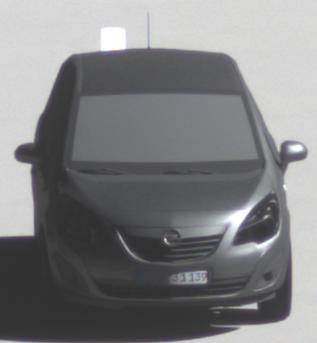
Make: Opel
Model: Meriva 1.4
Detailed model: Meriva (B)
Model produced from: 2010/05
Model produced until: 2013/11
Doors: 5
Color: gray
Road condition: dry road
Daytime: morning or afternoon
Contrast: high contrast